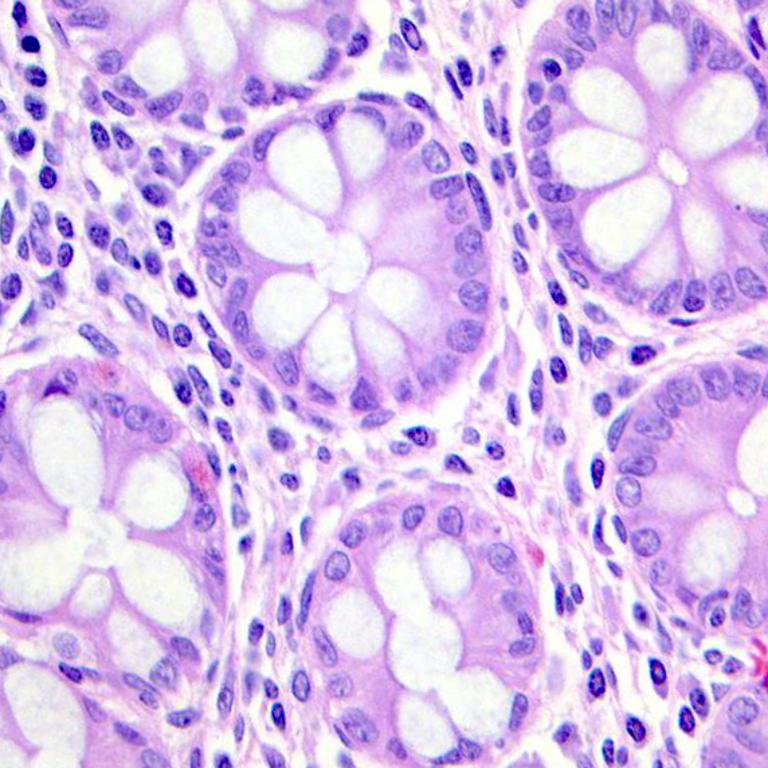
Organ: colon
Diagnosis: benign